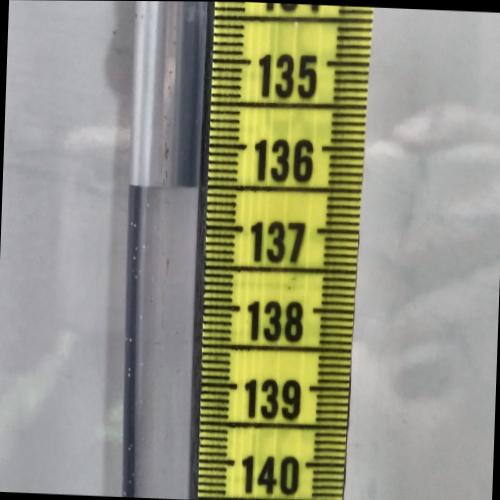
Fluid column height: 136.5 cm